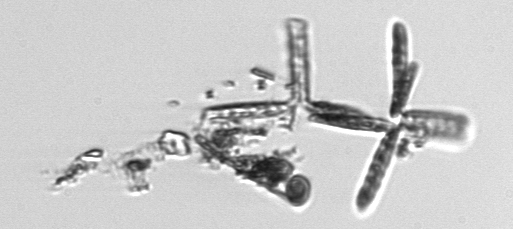
Label: Thalassionema